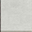
Piece: xx